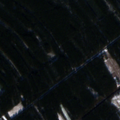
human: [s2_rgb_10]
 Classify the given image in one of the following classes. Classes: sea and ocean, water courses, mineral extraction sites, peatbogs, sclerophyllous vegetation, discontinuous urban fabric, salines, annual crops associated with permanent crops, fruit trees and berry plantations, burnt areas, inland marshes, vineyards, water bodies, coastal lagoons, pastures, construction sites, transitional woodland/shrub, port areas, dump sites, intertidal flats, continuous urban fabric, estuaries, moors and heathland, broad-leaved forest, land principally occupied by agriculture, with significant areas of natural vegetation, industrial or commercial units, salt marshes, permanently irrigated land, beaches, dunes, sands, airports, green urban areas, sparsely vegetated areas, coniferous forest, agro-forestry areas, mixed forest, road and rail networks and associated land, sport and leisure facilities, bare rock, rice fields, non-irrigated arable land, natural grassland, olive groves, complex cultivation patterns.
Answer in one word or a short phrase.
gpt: non-irrigated arable land, coniferous forest